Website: lowes
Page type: billing-address
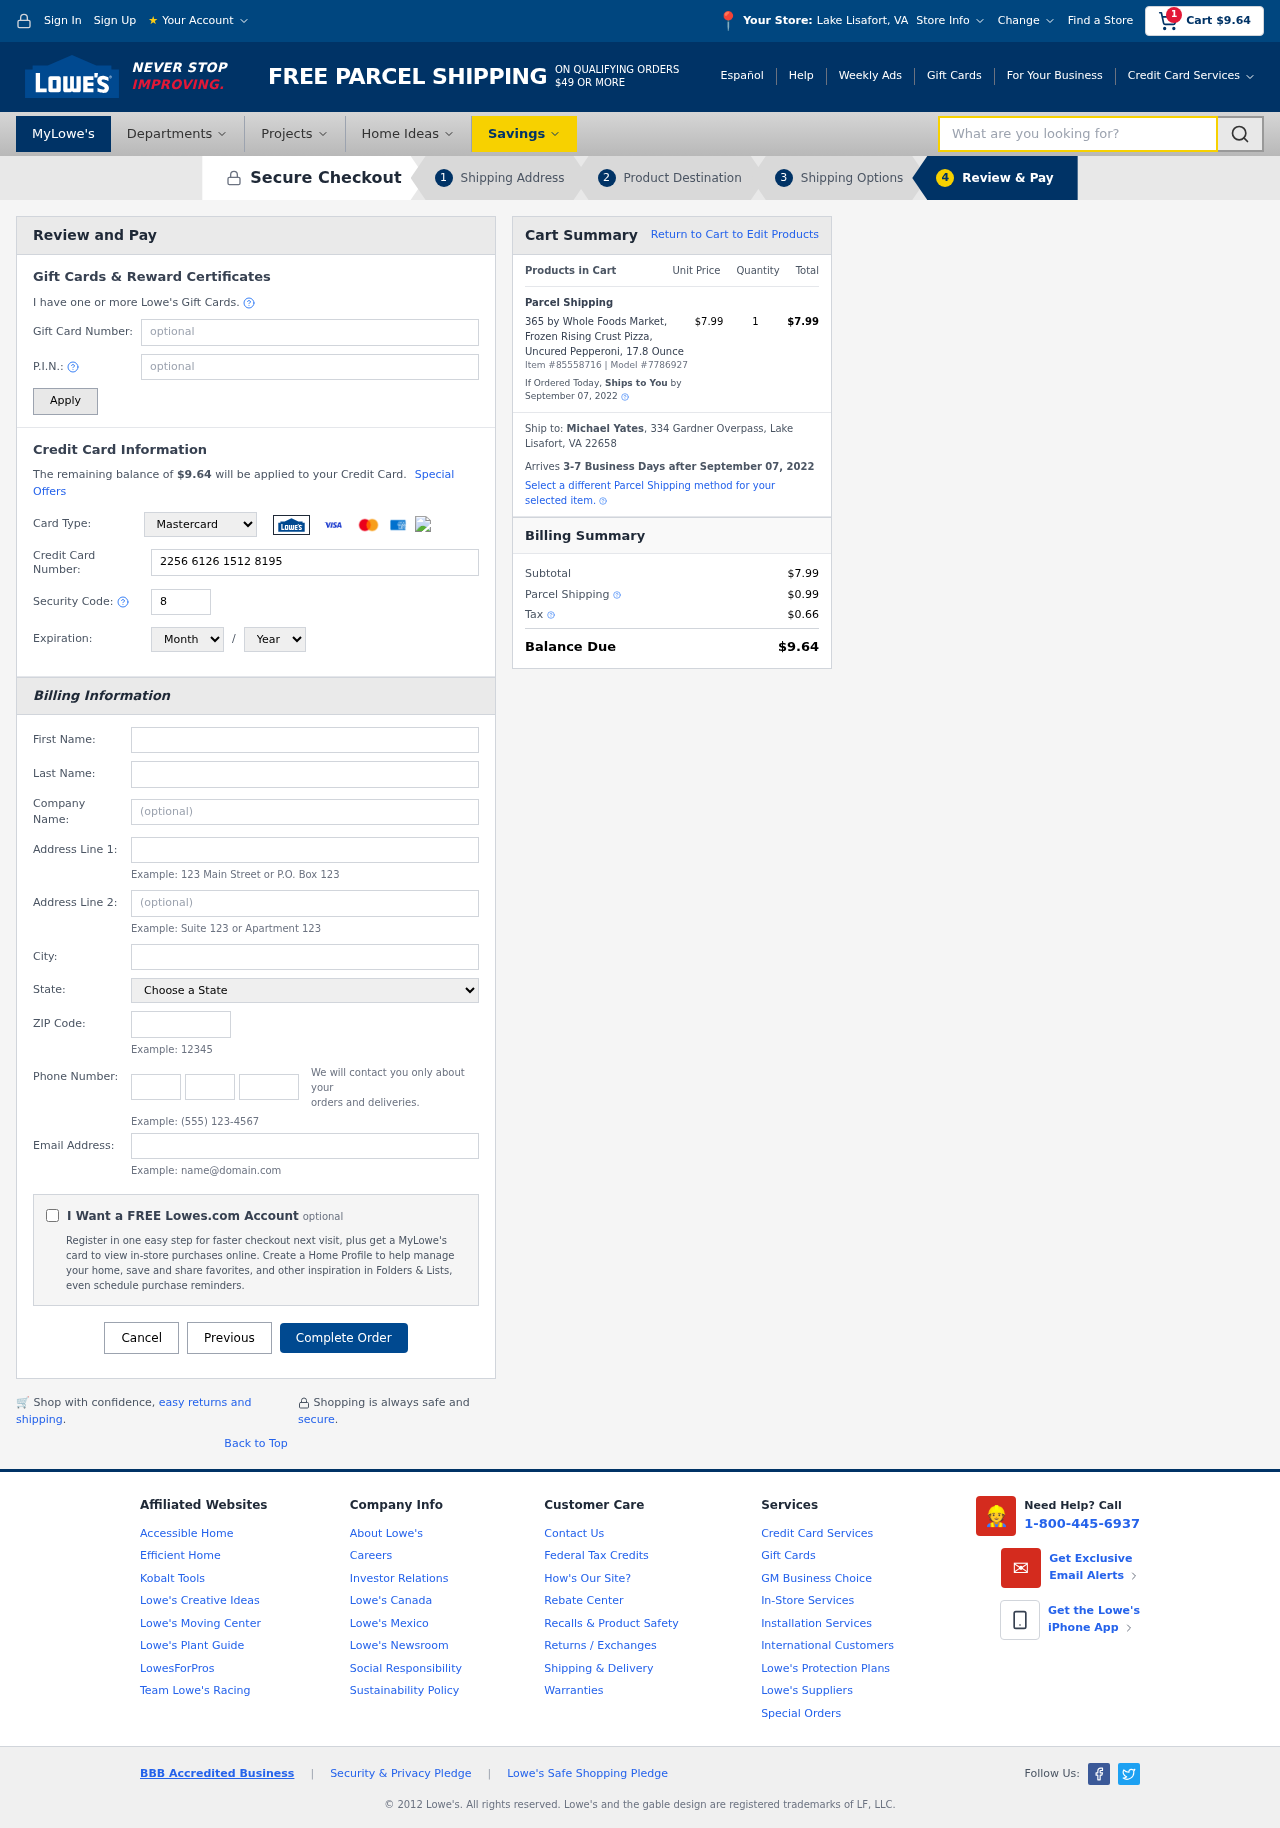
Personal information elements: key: PII_CARD_CVV
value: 831
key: PII_CARD_EXPIRY_MONTH
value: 01
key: PII_CARD_EXPIRY_YEAR
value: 30
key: PII_CARD_NUMBER
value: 2256 6126 1512 8195
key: PII_CARD_TYPE
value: Mastercard
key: PII_CITY
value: Lake Lisafort
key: PII_CITY_STATE
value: Lake Lisafort, VA
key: PII_EMAIL
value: myates@gmail.com
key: PII_FIRSTNAME
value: Michael
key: PII_FULLNAME
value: Michael Yates
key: PII_LASTNAME
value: Yates
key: PII_PHONE_AREA
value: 977
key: PII_PHONE_PREFIX
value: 848
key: PII_PHONE_SUFFIX
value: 9928
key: PII_POSTCODE
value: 22658
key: PII_STATE
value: Virginia
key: PII_STREET
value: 334 Gardner Overpass
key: PII_CITY_STATE_ZIP
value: Lake Lisafort, VA 22658
Product elements: key: PRODUCT1_NAME
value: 365 by Whole Foods Market, Frozen Rising Crust Pizza, Uncured Pepperoni, 17.8 Ounce
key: PRODUCT1_PRICE
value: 7.99
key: PRODUCT1_QUANTITY
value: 1
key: PRODUCT_ITEM_NUMBER
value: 85558716
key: PRODUCT_MODEL_NUMBER
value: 7786927
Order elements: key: ORDER_SUBTOTAL
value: $9.64
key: ORDER_TOTAL
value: $9.64
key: ORDER_SHIPPING_DATE
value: September 07, 2022
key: ORDER_SUBTOTAL
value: $7.99
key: ORDER_DELIVERY_DATE
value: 3-7 Business Days after September 07, 2022
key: ORDER_SHIPPING_DATE2
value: September 07, 2022
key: ORDER_SUBTOTAL2
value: $7.99
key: ORDER_SHIPPING_COST
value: $0.99
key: ORDER_TAX
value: $0.66
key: ORDER_TOTAL2
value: $9.64
Search elements: key: HEADER_SEARCH
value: What are you looking for?